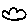
Label: cloud